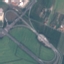
Label: Highway